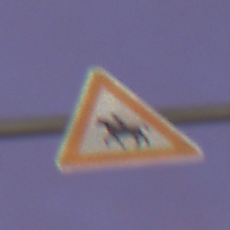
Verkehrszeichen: ReiterRechts
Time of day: SunriseSunset
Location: Outdoor (Urban)
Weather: PartlyCloudy
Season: NotSpecified
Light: Artificial